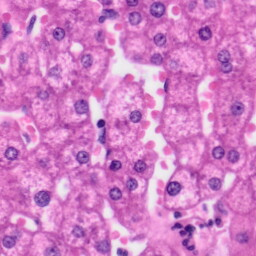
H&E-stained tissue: Liver